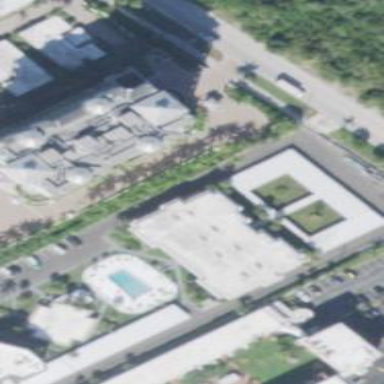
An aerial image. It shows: Hotel building.